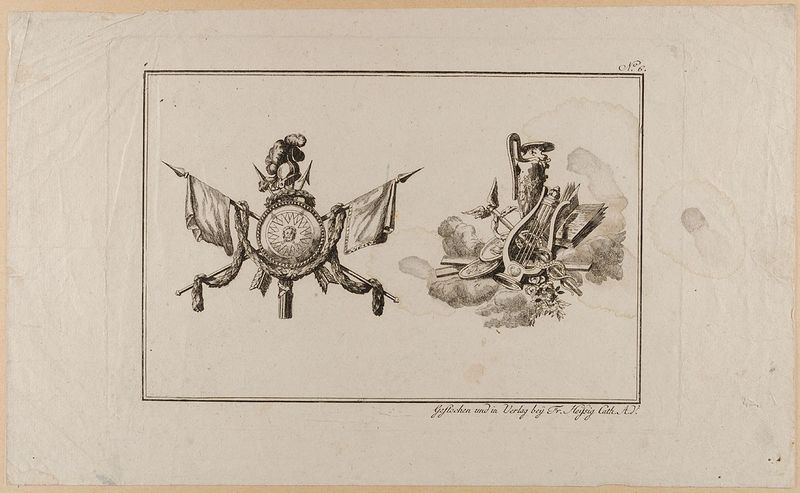
Titel: Blatt 6 aus einer Folge von Trophäen
Künstler: Franz Carl Heissig
Standort: Hamburg
Institution: Museum für Kunst und Gewerbe Hamburg
Schlagwörter: feder, wolken, blumen, blüten, papier, bogen, fahnen, grafik, graphik, musikinstrument, fotografie, photographie, schild, panzer, buch, medaillon, druckgraphik, druckgrafik, radierung, waffen, helm, girlanden, heft, triumph, lyra, merkur, leier, pfeil, standarten, zither, attribute, caduceus, hermesstab, reproduktionen, blumengewinde, druckerzeugnisse, psalterium, blüte, rüstung, ornamentstich, vorlageblätter